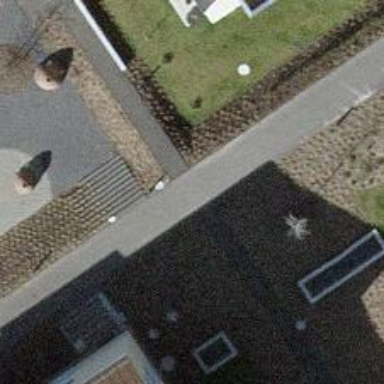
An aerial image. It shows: Footway.